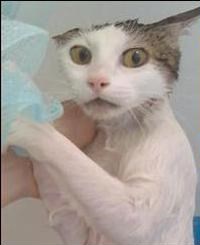
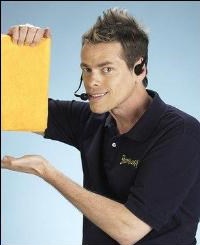
Blend attribute: Pose
Blending difficulty: Medium
Creative potential: Medium